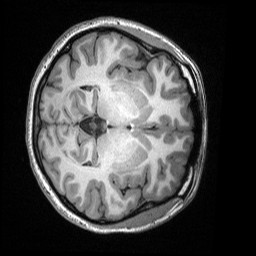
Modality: T1w
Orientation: axial
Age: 23
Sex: female